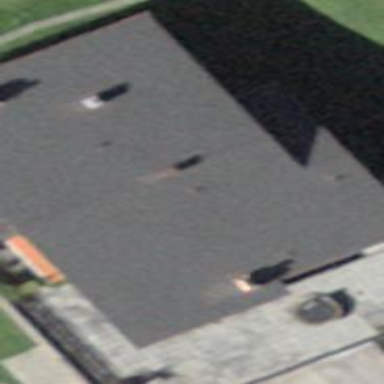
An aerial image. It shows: Building with tiled roof.